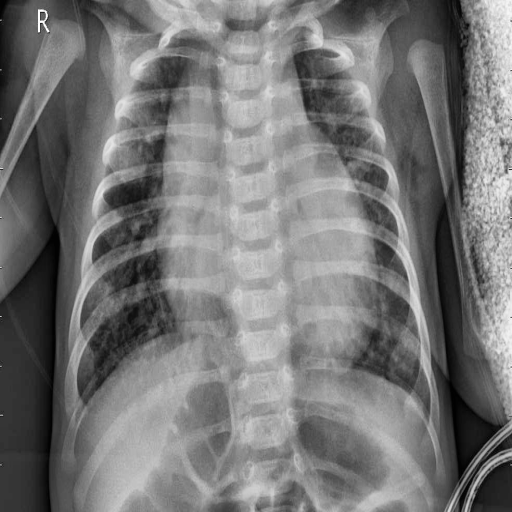
Finding: PNEUMONIA